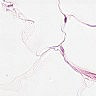
Metastatic tissue present: no